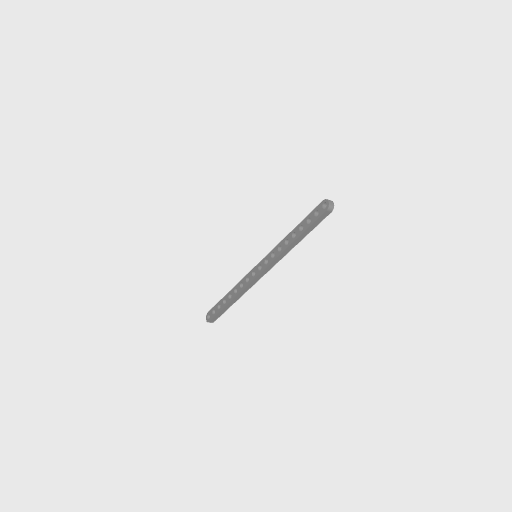
Part: FlatBeam19H